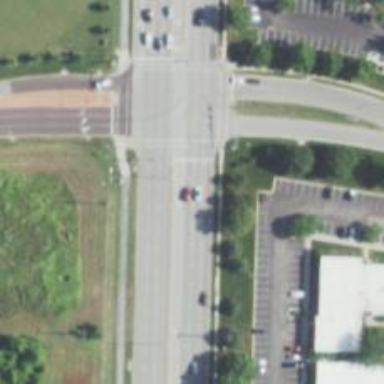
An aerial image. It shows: Dash road marking.